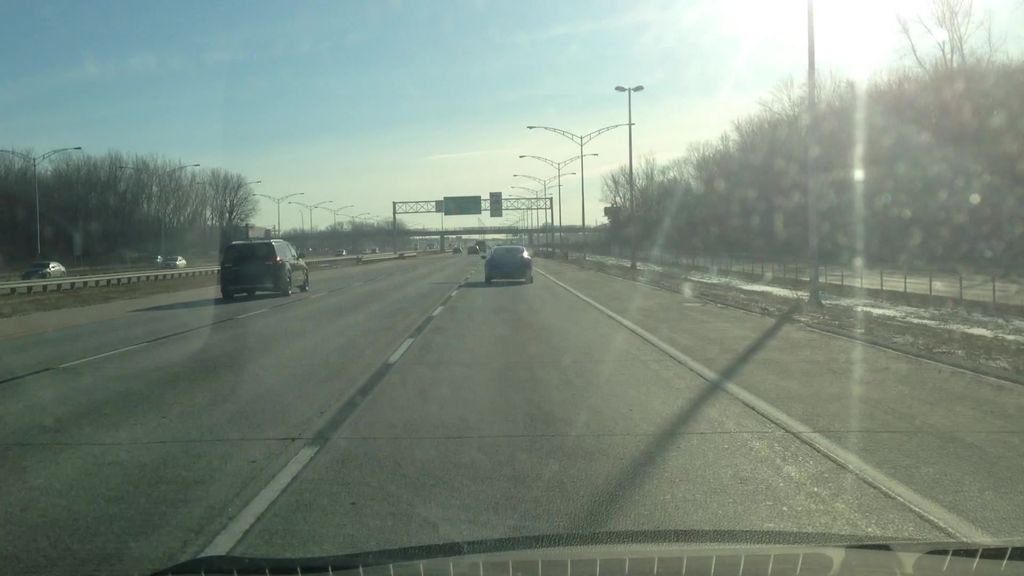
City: montreal